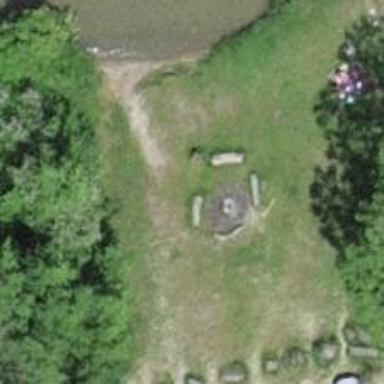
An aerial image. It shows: Picnic site for tourists.